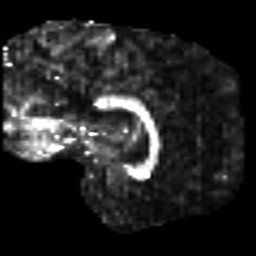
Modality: FA
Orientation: sagittal
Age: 33
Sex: male
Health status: ill
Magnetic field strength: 3 T
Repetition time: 8.4 s
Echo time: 0.0926 s